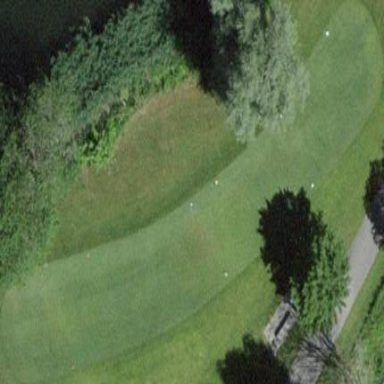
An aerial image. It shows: Golf tee.